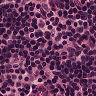
Metastatic tissue present: no